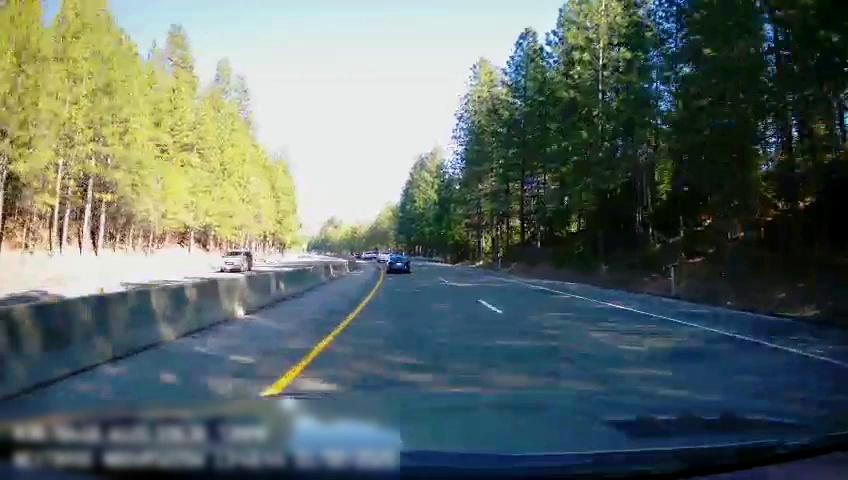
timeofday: Day
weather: Sunny
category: Drivable Space
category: Drivable Space
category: Vehicles | Car
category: Vehicles | Car
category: Vehicles | Car
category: Lanes | Current Lane
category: Lanes | Current Lane
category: Lanes | Alternate Lane